Question: Is there any way to create that query?

I need data from Adress and Contact Adress, normally i can just combine them by 'Combine OR' but not in this case.
I guess that i must write new plugin with 'PreExecute()' method, get my query, parse data and then manualy get equal address OR there are other way?
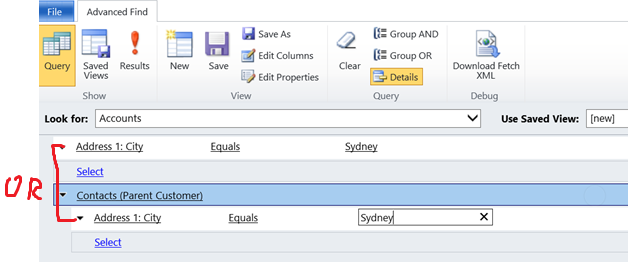
Answer: I solved the problem.
- 'Execute()'- 'GUID'- - - -
PS I'll add sources in day or two after refactoring and approval from customer.
First of all - y need create new 'GUID' and add string field to view with that guid to view(It is better to hide it from the user).
Create plugin with 'RetrieveMultiple' action and 'Post' validation(in 'Pre' action you may lose your changes)
In plugin: main method
'RetrieveMultiple' which will get context and service from wich you will take query, then you need get fetchXml and check if there are your 'GUID'.
'''
string fetchXml = string.Empty;
var query = context.InputParameters["Query"] as QueryExpression;
var fetchQuery = context.InputParameters["Query"] as FetchExpression;
if (query == null)
{
if (fetchQuery == null)
{
return;
}
fetchXml = fetchQuery.Query;
}
// Convert query to a fetch expression for processing and apply filter
else
{
fetchXml =
((QueryExpressionToFetchXmlResponse)
service.Execute(new QueryExpressionToFetchXmlRequest {Query = query})).FetchXml;
}
if (fetchXml.Contains(OpportunityFilterGuid))
{
ApplyFilter(context, service, query);
}
}
'''
In your 'ApllyFilter' method you need:
1. Get query from user(he can add some new fileds).
2. Delete your field with GUID.
3. Execute query.
4. Delete fileds, that can conflict with your OR statement.
5. Add link-entity to query.
6. Execute query.
7. Add received entities from second query to first.
8. Using LINQ select entities wich are not repeated. collectionOne.Entities.GroupBy(oppId => oppId.Id).Select(opp => opp.First())
9. Send that data to client.